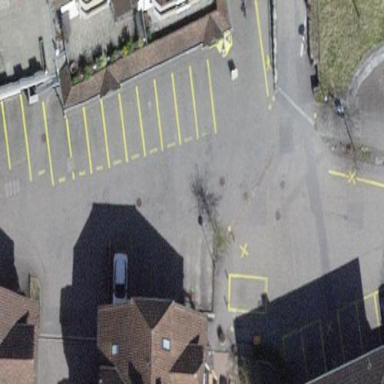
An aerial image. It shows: Street-side parking area.